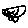
Label: car